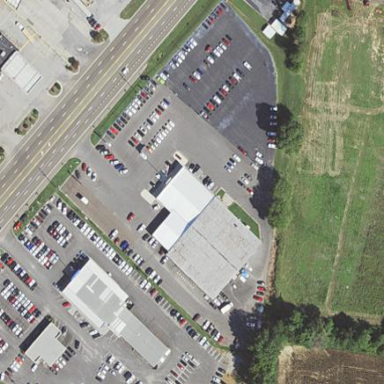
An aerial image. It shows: Building that houses car shop.